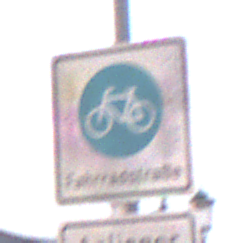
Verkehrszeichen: BeginnFahrradstrasse
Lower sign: PersonengruppenFrei1
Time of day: SunriseSunset
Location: Outdoor (Urban)
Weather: Clear
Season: NotSpecified
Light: Natural